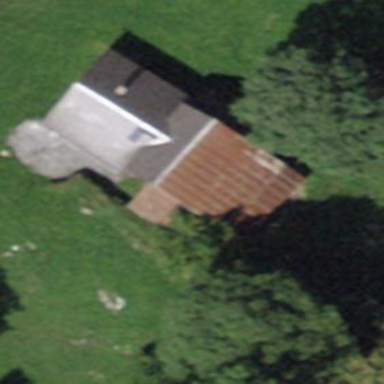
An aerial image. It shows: Farm building.